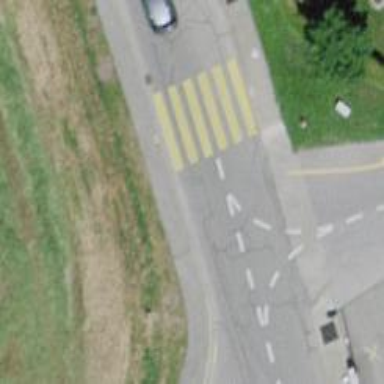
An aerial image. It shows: Uncontrolled zebra crossing.